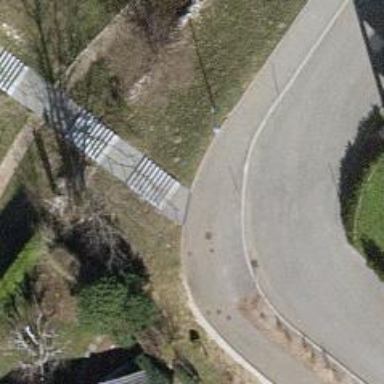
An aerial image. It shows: Road with steps.